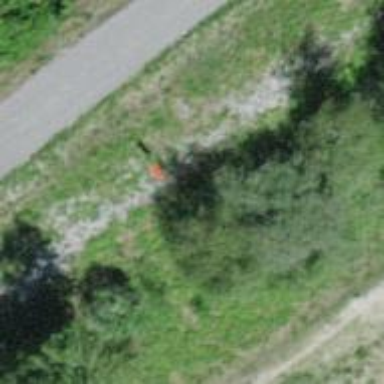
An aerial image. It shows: Pole with roofed pipeline marker.